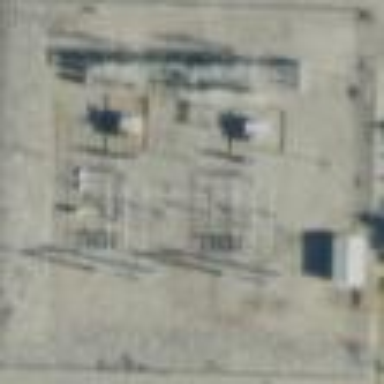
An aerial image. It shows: Distribution power substation surrounded by chain link fence.